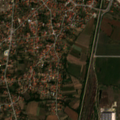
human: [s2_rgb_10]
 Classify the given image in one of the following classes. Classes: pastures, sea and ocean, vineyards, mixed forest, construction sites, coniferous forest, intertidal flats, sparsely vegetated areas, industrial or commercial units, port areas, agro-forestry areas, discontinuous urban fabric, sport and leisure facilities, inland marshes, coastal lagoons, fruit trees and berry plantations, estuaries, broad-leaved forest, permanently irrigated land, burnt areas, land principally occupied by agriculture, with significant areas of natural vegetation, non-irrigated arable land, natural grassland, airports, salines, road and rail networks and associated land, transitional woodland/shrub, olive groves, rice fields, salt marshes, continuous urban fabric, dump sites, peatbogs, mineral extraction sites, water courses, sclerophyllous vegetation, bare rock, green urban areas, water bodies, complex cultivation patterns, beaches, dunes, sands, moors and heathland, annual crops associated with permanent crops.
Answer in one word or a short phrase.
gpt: discontinuous urban fabric, industrial or commercial units, complex cultivation patterns